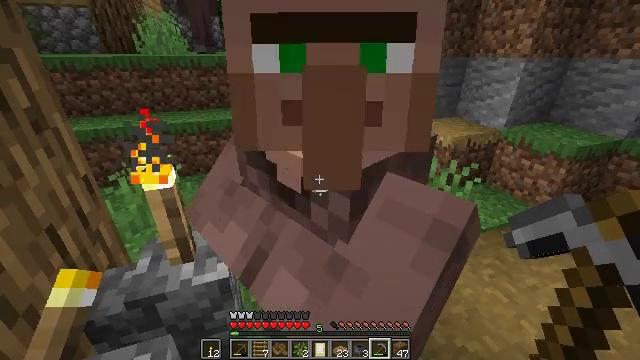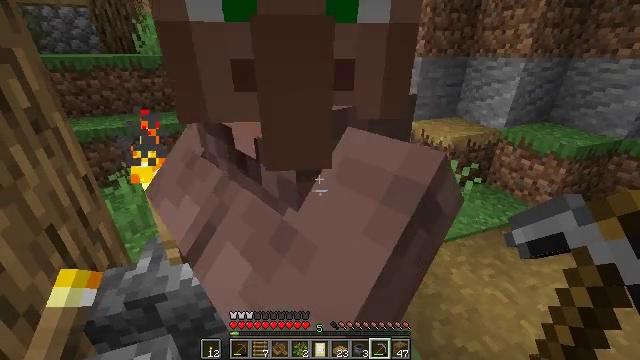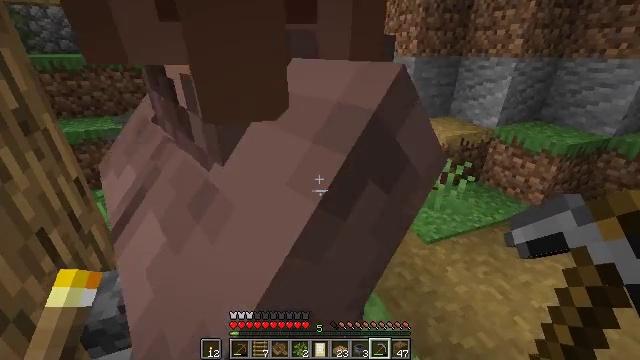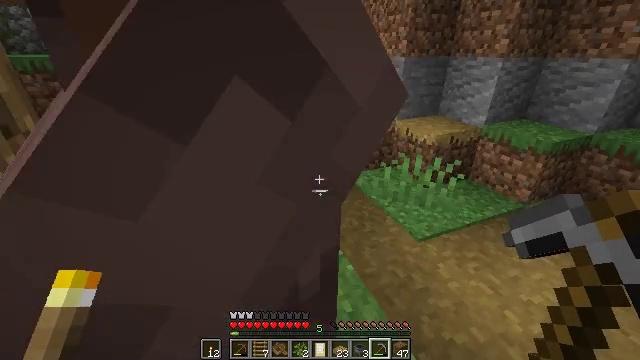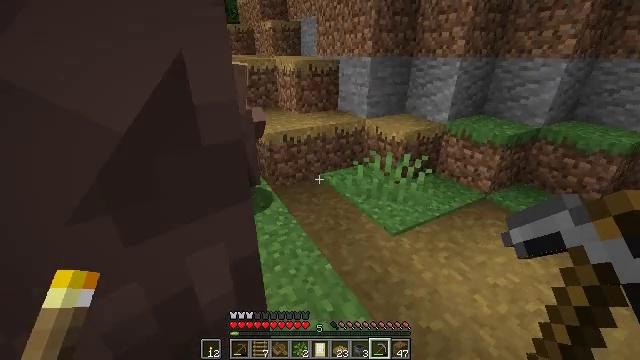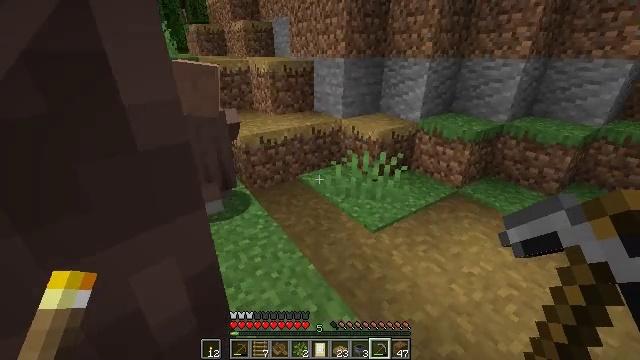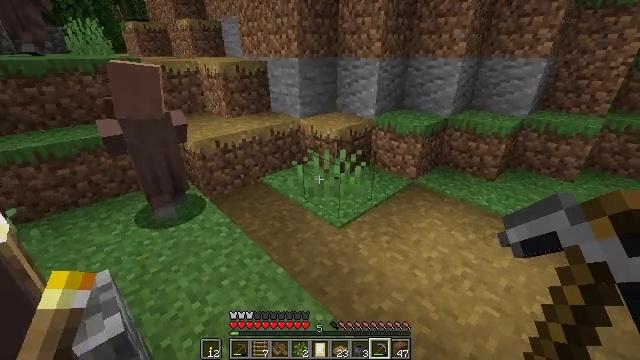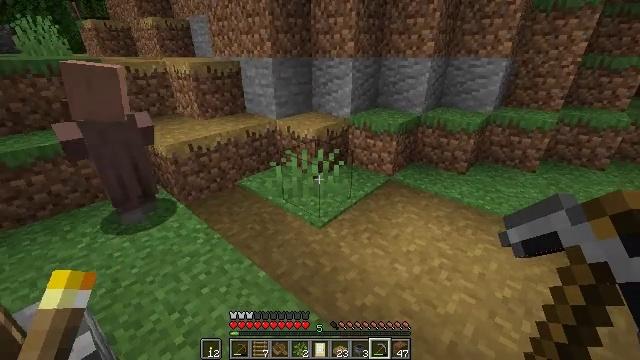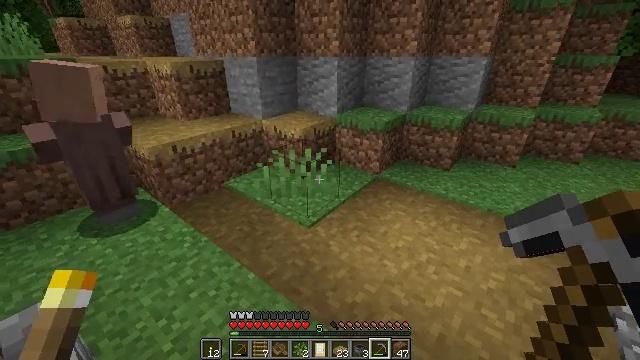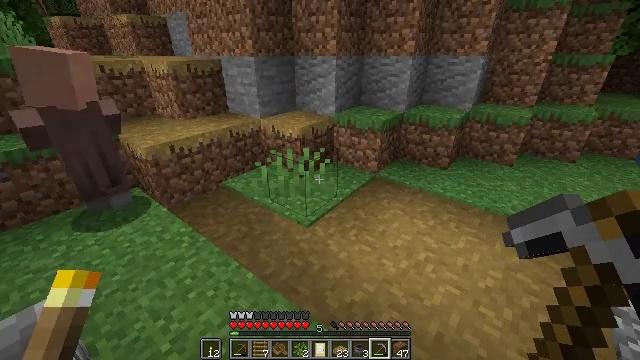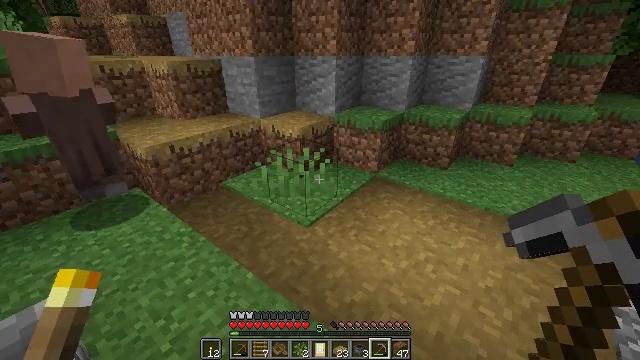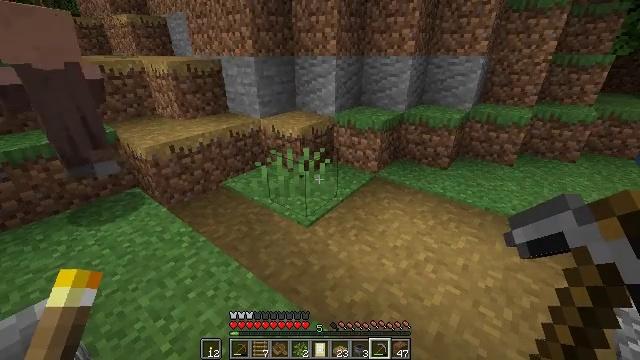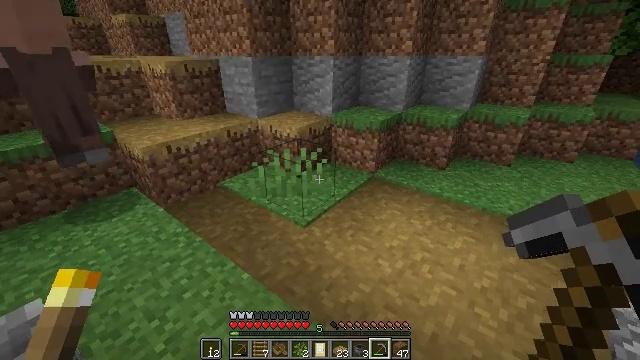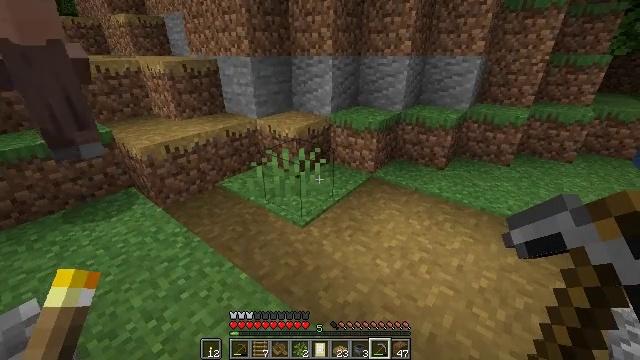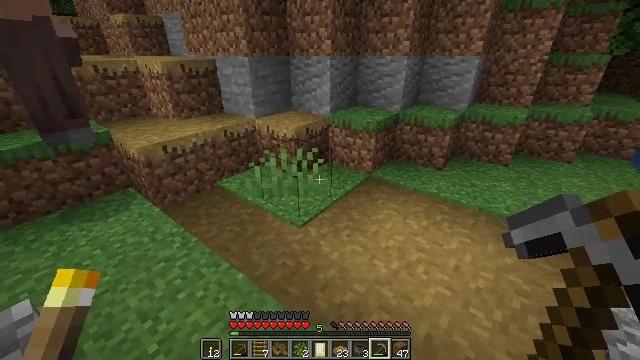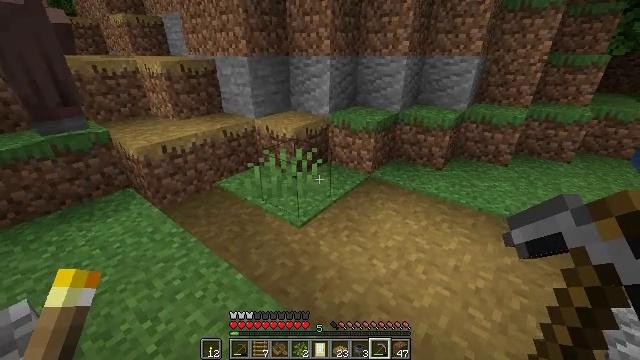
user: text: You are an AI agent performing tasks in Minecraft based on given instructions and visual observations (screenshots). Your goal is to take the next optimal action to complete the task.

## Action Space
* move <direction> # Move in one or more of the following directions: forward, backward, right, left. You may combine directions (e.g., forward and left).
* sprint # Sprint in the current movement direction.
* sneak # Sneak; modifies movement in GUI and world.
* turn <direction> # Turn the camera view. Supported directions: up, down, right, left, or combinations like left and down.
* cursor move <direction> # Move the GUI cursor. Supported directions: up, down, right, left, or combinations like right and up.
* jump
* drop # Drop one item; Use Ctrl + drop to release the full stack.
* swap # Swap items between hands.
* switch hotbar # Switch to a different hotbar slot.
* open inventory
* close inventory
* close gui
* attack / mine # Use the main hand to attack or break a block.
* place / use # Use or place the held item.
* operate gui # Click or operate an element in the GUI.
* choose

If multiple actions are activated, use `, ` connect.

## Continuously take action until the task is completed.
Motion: motion action
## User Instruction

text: Break the cauldron to collect it.
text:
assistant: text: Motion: no_op
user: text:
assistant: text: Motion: turn right
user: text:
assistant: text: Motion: turn right
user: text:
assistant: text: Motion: turn right
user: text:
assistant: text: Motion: turn right
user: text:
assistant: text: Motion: turn right
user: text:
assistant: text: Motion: turn right
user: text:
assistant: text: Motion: turn right
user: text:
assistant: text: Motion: no_op
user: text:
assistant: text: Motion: no_op
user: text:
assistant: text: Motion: no_op
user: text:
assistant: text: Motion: no_op
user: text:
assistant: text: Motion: no_op
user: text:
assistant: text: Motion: no_op
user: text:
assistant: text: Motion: no_op
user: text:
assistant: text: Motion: no_op
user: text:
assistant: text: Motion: no_op
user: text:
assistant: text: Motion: no_op
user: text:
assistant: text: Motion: no_op
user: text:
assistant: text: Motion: no_op
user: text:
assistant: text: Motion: turn left
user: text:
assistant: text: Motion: move forward, turn left
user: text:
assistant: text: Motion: move forward, turn left and up
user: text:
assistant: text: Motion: move forward, turn left
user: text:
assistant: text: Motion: move forward, turn left
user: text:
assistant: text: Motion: move forward, turn left
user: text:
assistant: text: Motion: move forward
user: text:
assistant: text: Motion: move forward, turn left
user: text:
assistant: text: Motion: move forward, turn left
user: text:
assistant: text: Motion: move forward, turn left